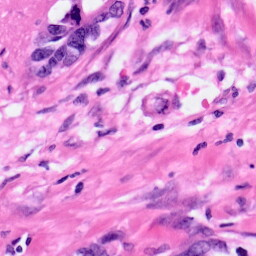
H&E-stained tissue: Pancreatic